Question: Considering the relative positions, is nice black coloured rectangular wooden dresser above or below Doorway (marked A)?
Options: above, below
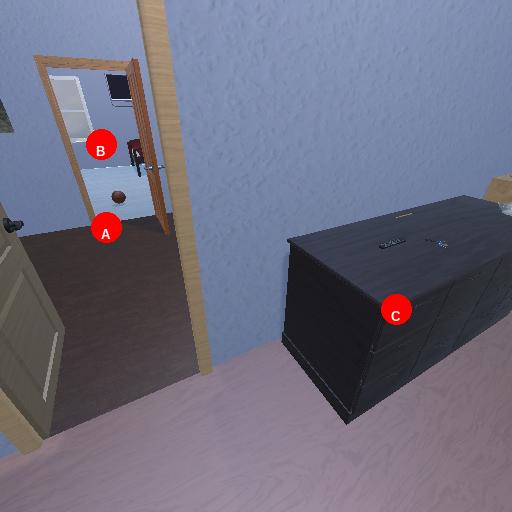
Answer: above